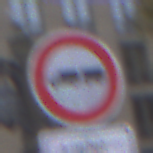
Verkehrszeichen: VerbotLastkraftwagenMitAnhaenger
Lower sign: BesondereFahrzeugeUndTransportgueter5
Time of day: SunriseSunset
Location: Outdoor (Urban)
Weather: PartlyCloudy
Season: NotSpecified
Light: Natural